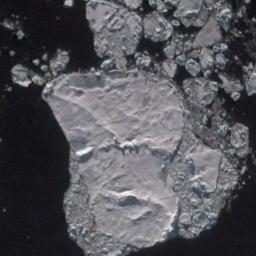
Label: sea_ice